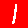
Digit: 1